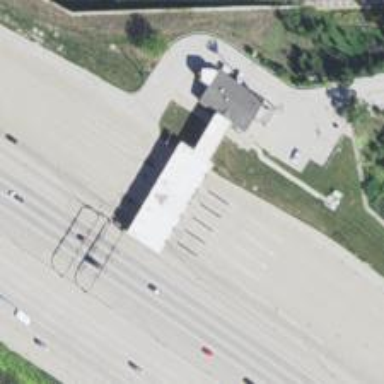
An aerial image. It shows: Toll gantry on the road.